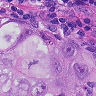
Metastatic tissue present: yes